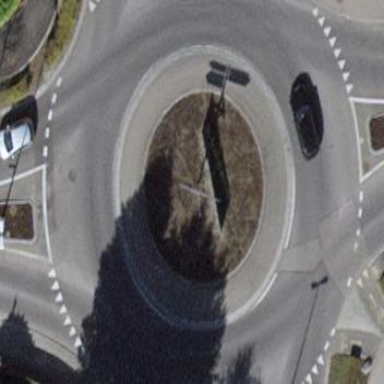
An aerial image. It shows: Secondary road with asphalt surface leading to roundabout.